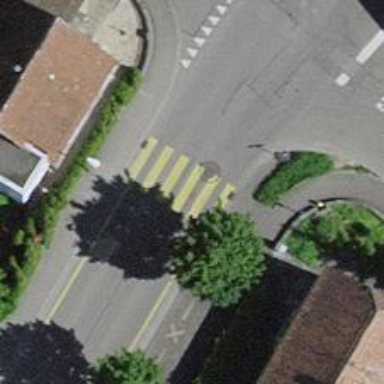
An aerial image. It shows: Unmarked crossing with zebra crossing reference.